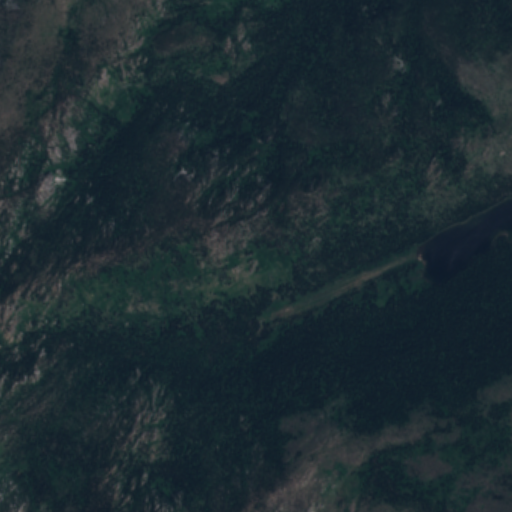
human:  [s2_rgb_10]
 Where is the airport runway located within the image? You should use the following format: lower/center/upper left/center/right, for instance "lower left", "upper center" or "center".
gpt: The airport runway is located in the center right of the image.
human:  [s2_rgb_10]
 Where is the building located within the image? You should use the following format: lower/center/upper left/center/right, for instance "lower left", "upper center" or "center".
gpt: The building is located in the center of the image.
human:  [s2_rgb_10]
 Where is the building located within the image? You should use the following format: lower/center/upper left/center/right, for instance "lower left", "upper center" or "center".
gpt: The building is located in the center of the image.
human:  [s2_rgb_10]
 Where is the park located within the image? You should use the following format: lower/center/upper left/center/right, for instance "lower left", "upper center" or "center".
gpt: There is no park in the image.